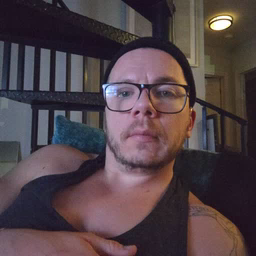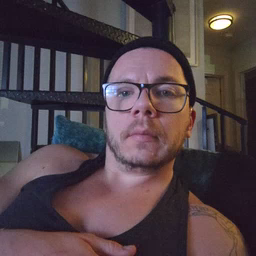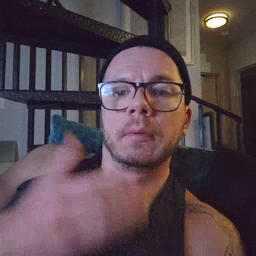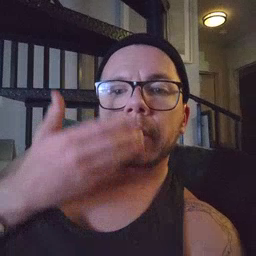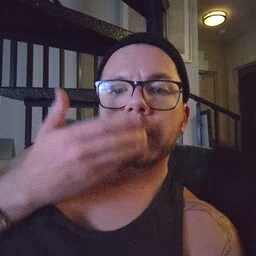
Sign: cereal